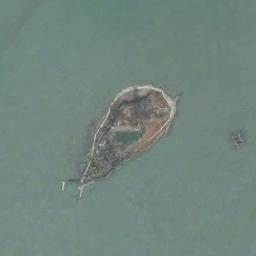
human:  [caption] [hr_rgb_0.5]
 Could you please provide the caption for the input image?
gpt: A big island and a small island are surrounded by green waters .

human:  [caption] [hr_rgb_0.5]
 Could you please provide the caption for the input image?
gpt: There is much vegetation on the island .

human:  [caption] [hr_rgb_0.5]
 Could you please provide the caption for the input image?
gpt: The land on the island is uneven .

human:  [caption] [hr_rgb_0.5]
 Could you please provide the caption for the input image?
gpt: The island, Which is shaped like a drop of water, Is surrounded by turquoise water  The island has a green and yellow-brown color, And there is a circle of white sand on the periphery .

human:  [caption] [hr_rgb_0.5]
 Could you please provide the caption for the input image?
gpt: The brown island is surrounded by green water .